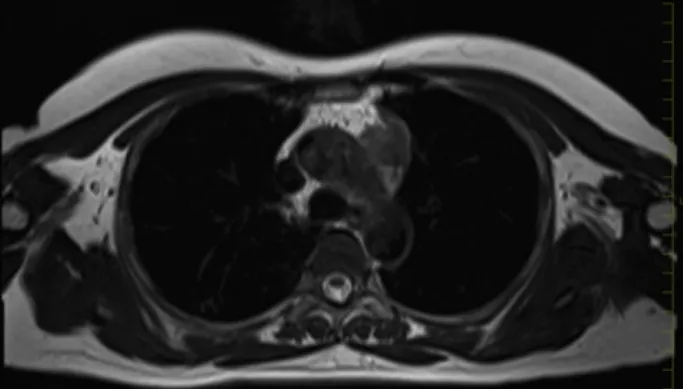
Magnetic resonance imaging of the chest shows high intensity on T2-weighted images with suspected invasion to the upper lobe of the left lung.
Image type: radiology (mri)